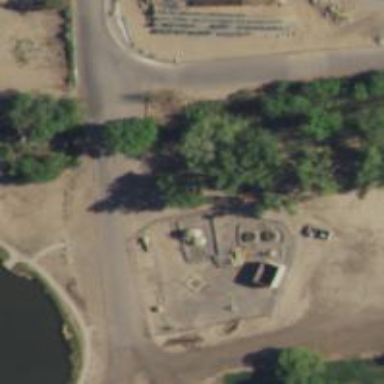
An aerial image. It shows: Storage tank with man-made structure.